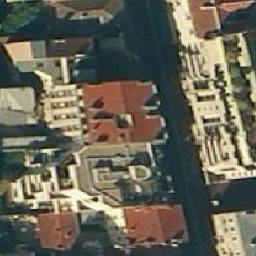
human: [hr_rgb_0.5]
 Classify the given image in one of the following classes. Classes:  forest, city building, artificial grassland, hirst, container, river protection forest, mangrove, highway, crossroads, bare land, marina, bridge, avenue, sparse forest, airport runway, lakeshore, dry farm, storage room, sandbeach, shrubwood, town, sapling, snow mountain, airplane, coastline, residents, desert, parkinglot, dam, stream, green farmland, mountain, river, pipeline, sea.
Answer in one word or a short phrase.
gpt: city building